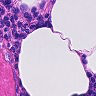
Metastatic tissue present: no